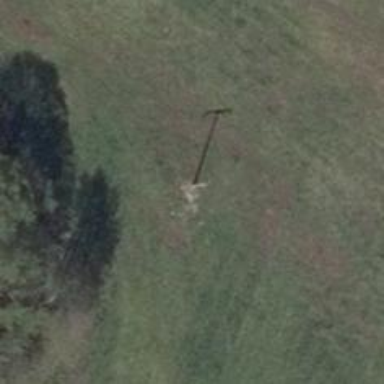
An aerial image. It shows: Power pole.